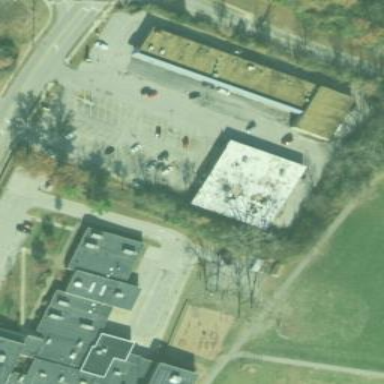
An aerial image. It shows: Variety store inside building.